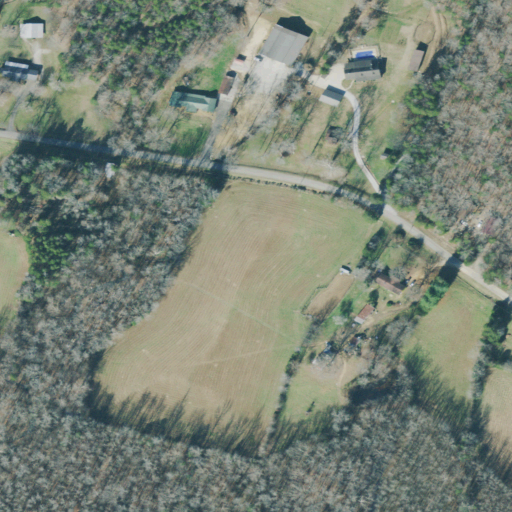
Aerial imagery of valley in Tennessee named Carlton Hollow containing pasture, woody wetlands, mixed forest, open development, evergreen forest, deciduous forest, and low intensity development